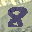
Label: 8